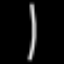
Label: line